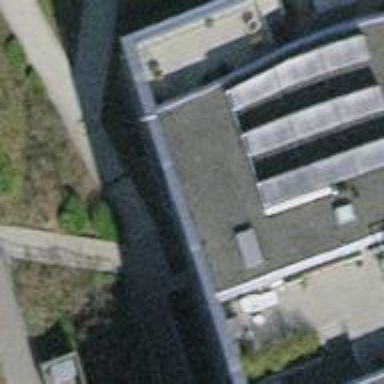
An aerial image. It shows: Kindergarten.